Question: I am trying to compare the color of a cell with that of a range and return the corresponding Column-Index of the cell in that range where the color matches in excel.
Match Colour

I came up with the below vba code, but it isn't working.
'''
Function MATCHCOLOUR(rColor As Range, rRange As Range) As Long
Dim lCol As Long
Dim vResult As Long
lCol = rColor.Interior.Color
If rRange.Interior.Color = lCol Then
vResult = rRange.ColumnIndex
End If
MATCHCOLOUR = vResult
End Function
'''
Sample Result: 'MATCHCOLOUR(A1,B1:B10)' should return 5 (i.e. columnindex) where colour of A1 and B5 match.
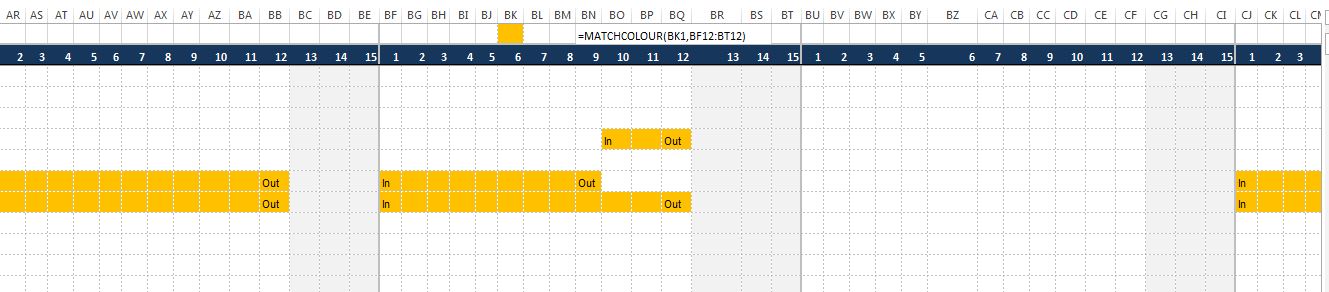
Answer: I am not sure what parameter you are trying to get back from your UDF, so my code below contains a few of them.
First, you need to loop through your 'Range.Cells', in my code I assumed once there was a match, you read that Cell's 'Column' (or 'Row') and 'Exit' the 'For' loop.
Second, there are a few possible results you could get, let's use your Sample Result, 'MATCHCOLOUR(A1,B1:B10)', and Cell B5 has the same color has Cell A1:
: the column number of B5 >> retruns 2
: the relative column number of B% to A1 >> retruns 1
: the row number of B5 >> retruns 5
: the relative row number of B5 to A1 >> retruns 4
---
'''
Function MATCHCOLOUR(rColor As Range, rRange As Range) As Long
Dim vResult As Long
Dim c As Range
For Each c In rRange.Cells
If c.Interior.Color = rColor.Interior.Color Then
' getting the absolute column number of the match in the Range
vResult = c.Column
' getting the absolute column number of the match in the Range
vResult = c.Row
' getting the relative columns number of the match in the Range and current cell
vResult = c.Column - rColor.Column
' getting the relative rows number of the match in the Range and current cell
vResult = c.Row - rColor.Row
Exit For
End If
Next c
MATCHCOLOUR = vResult
End Function
'''
So, running this Function, when trying to get the absolute row of the first occurrence the cells color match, is cell B5 >> will return 5:
<URL>